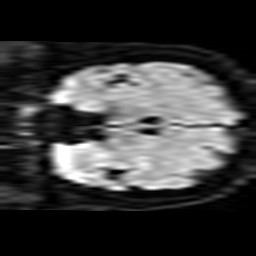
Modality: TRACE
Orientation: coronal
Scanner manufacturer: philips
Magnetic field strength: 1.5 T
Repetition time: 2.867 s
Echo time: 0.06241 s